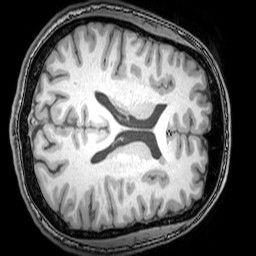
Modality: T1w
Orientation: axial
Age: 25
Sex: male
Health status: healthy
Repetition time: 0.081 s
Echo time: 0.037 s